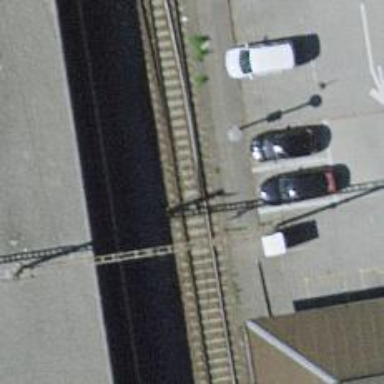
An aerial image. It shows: Railway switch.